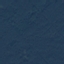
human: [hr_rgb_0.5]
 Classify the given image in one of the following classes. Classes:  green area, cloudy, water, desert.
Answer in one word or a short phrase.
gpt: green area